Question: This isn't in the php documentation on php.net - so I asked here.
If I were (for example) to use '$contents = file_get_contents("www.bbc.co.uk/news")' while 'www.bbc.co.uk/news' was , what would 'file_get_contents()' return to my php script in the variable '$contents'?
Would '$contents' be empty? Or would '$contents' be some form of error? (for example) such as

when viewing in chrome? (hypothetically)
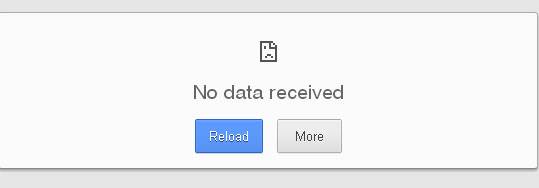
Answer: It should return FALSE.
See here: <URL>
'On failure, file_get_contents() will return FALSE.'
You can always test it by entering a fake URL, i.e a URL that cannot be reached.
You can check the response code (to see if it's a 404) by using:
'''
file_get_contents("http://example.com");
var_dump($http_response_header);
'''
This is taken from the answer to this question: <URL>
<URL>